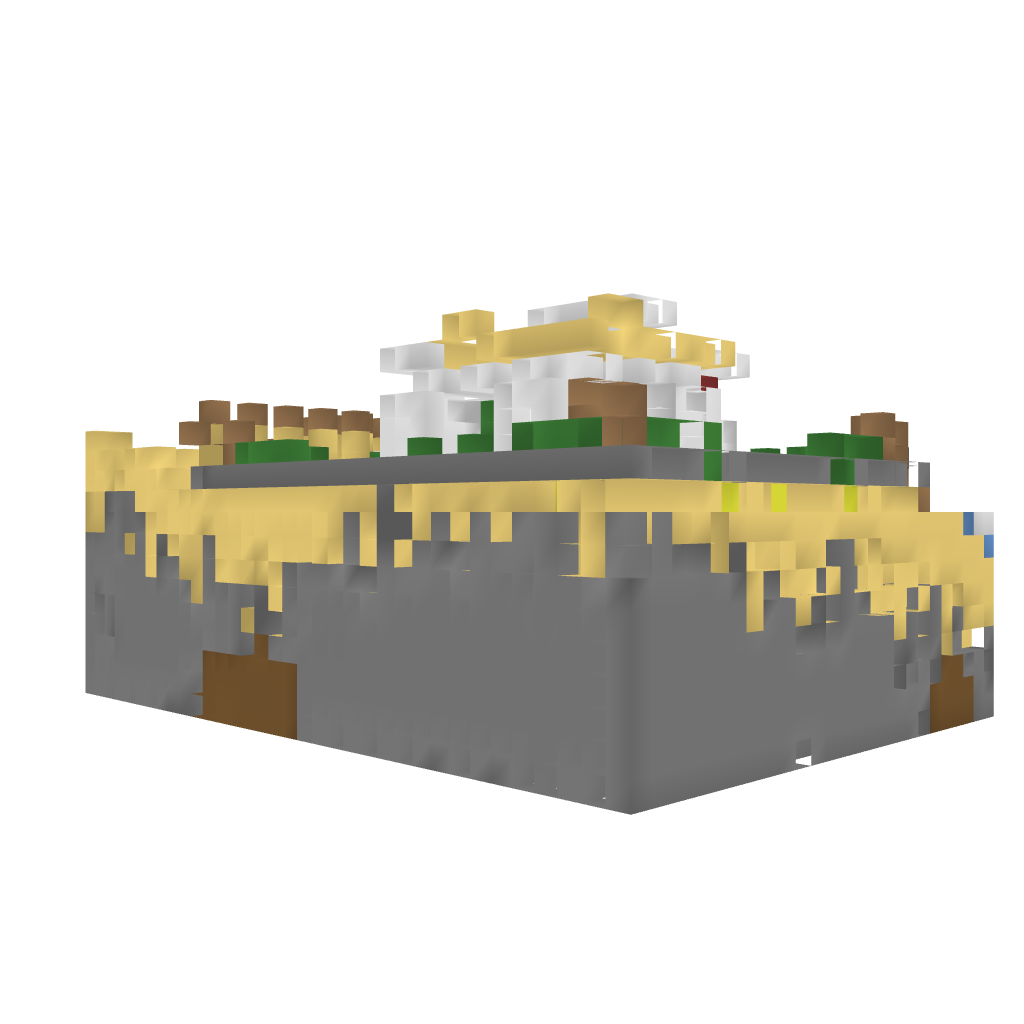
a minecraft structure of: small beach house bad low quality